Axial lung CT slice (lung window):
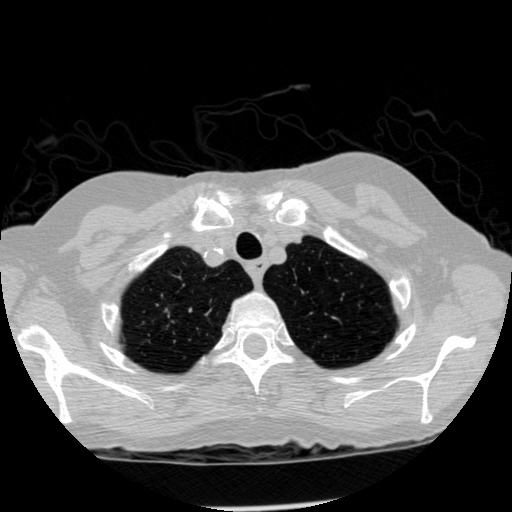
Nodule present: no